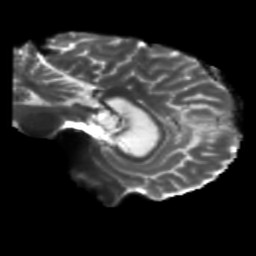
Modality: T2w
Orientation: sagittal
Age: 61
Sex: male
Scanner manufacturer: siemens
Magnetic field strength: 3 T
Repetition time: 5.25 s
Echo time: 0.08 s